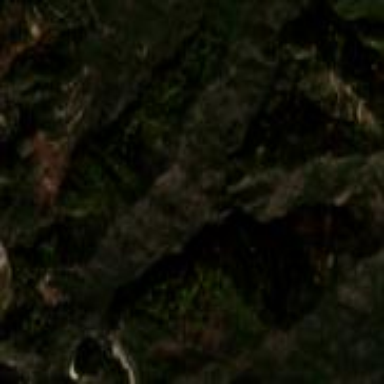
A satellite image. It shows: Forest with mixed types of leaves.